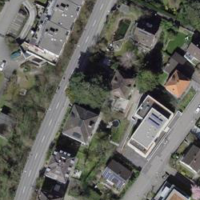
EUNIS habitat code: 54
Species observed at this site:
Buxus sempervirens